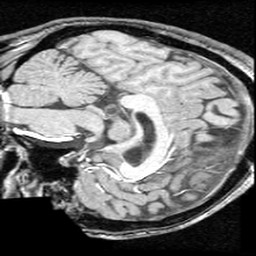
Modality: T1w
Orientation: sagittal
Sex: female
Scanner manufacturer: ge
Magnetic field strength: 1.5 T
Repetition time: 21 s
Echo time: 0.008 s